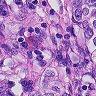
Metastatic tissue present: yes